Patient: sex M, age 35
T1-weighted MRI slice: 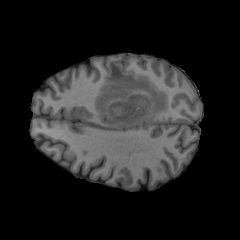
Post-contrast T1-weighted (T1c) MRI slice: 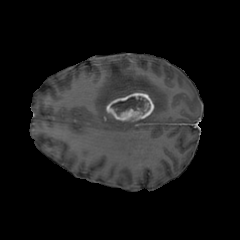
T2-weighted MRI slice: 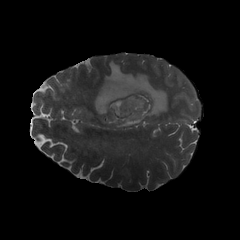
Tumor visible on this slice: yes
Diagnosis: Glioblastoma, IDH-wildtype
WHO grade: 4